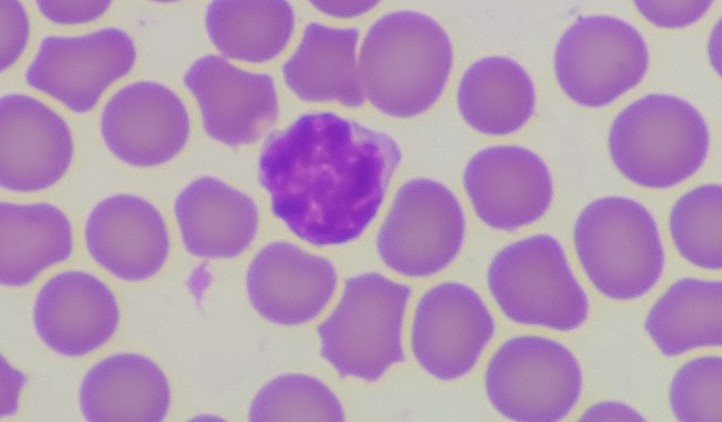
White blood cell type: Lymphocyte